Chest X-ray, PA view. Patient: 58 years old, sex M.
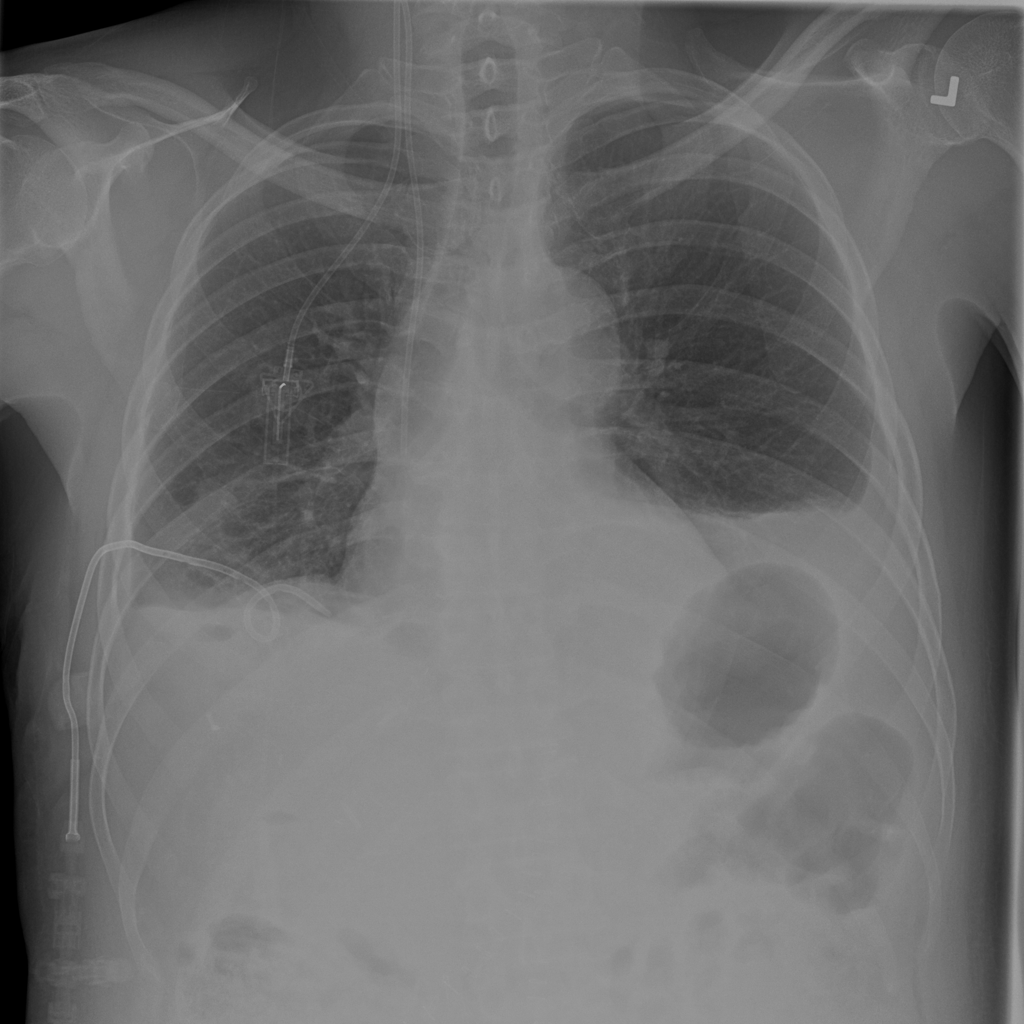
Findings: No Finding